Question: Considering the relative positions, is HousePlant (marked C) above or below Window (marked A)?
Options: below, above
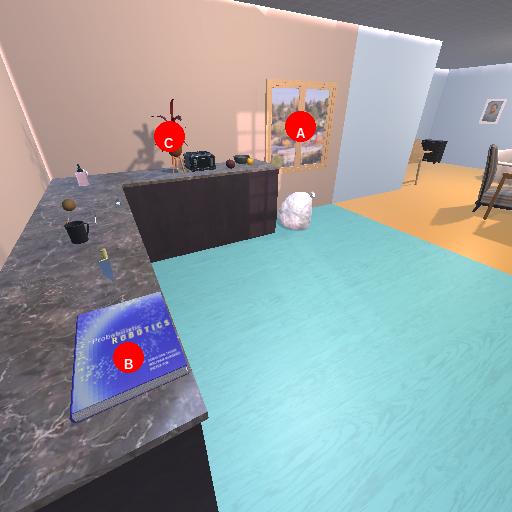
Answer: below